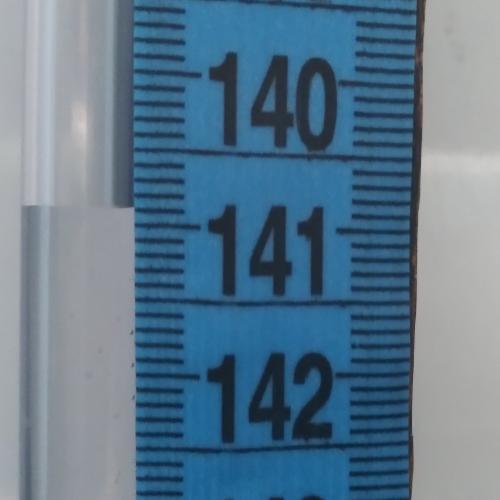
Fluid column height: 140.9 cm